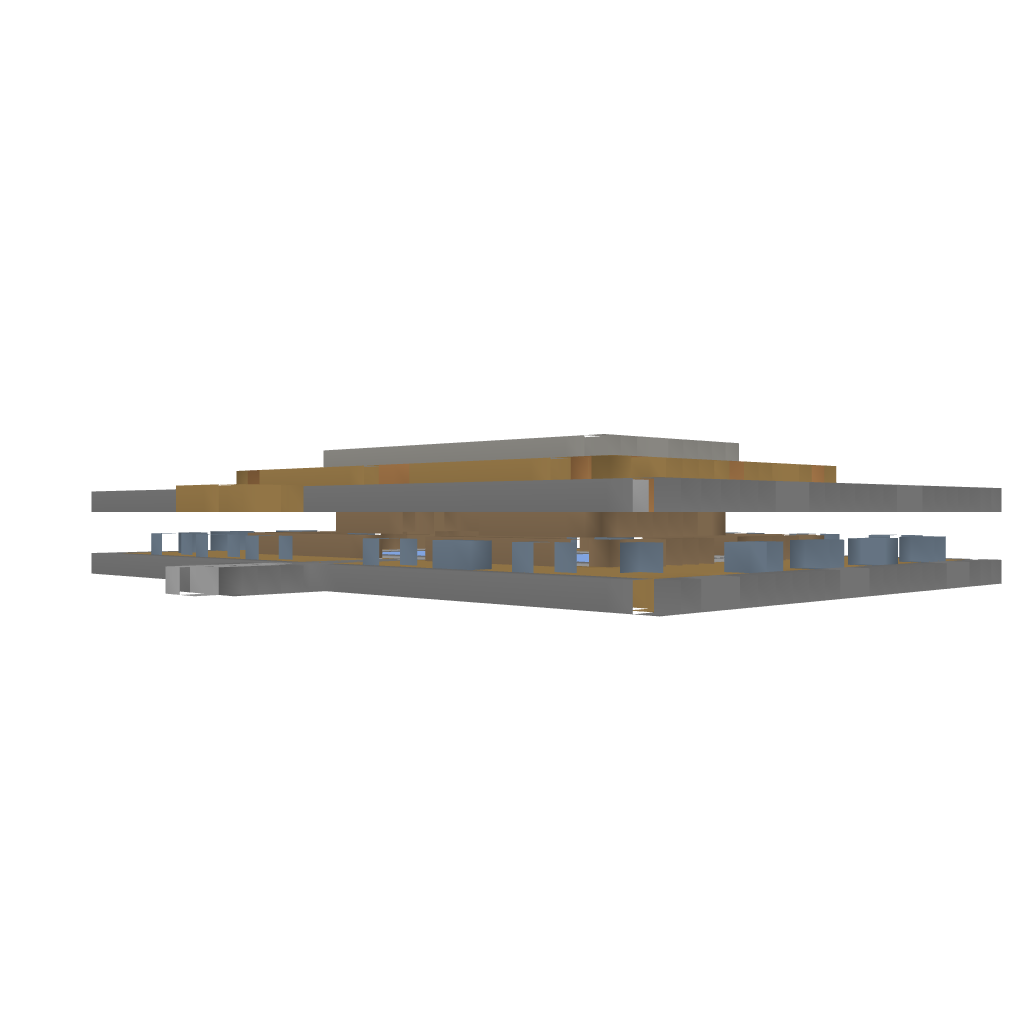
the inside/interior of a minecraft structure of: Ice Skating Rink